Question: Is it possible to change the saving size of the generated code, i'm not sure is it a limitation due to the API that is running this.
This is the code a forum member gave to me.
'''
<html>
<head>
<title>Testing QR code</title>
<script src="http://ajax.googleapis.com/ajax/libs/jquery/1.11.2/jquery.min.js"></script>
<script type="text/javascript">
function generateBarCode()
{
var nric = $('#text').val();
var url = 'https://api.qrserver.com/v1/create-qr-code/?data=' + nric + '&amp;size=50x50';
$('#barcode').attr('src', url);
}
</script>
</head>
<body>
<input id="text" type="text"
value="NRIC or Work Permit" style="Width:20%"
onblur='generateBarCode();' />
<img id='barcode'
src="https://api.qrserver.com/v1/create-qr-code/?data=HelloWorld&amp;size=200x200"
alt=""
title="HELLO"
width="200"
height="200" />
</body>
'''
I want it to be save at 200pixel Width and Height but currently its giving me only 50pixel

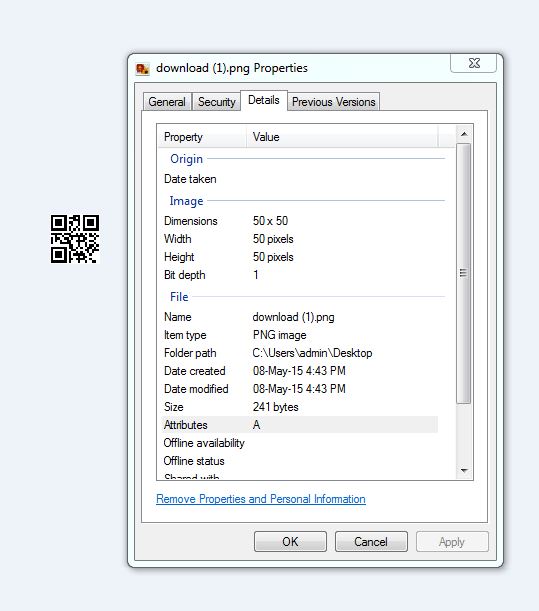
Answer: you need to change the 'size=50x50' on line 9 with the right size